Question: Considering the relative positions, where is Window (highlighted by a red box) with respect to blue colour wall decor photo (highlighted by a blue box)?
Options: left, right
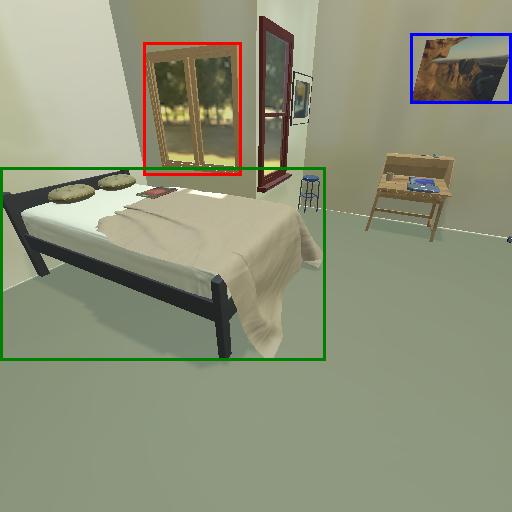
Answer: left